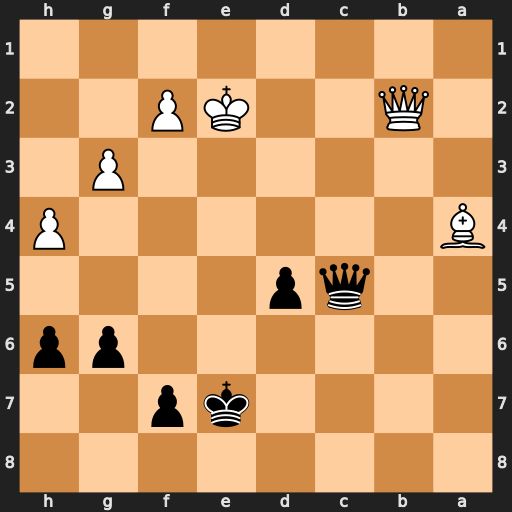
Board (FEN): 8/4kp2/6pp/2qp4/B6P/6P1/1Q2KP2/8
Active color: b
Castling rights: -
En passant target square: -
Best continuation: Qc4+ Ke1 Qxa4